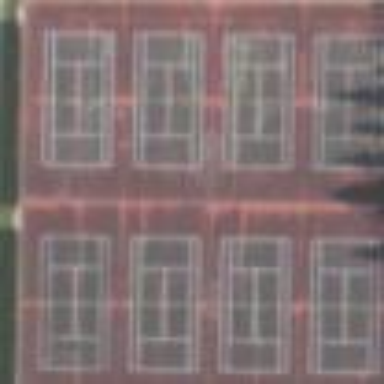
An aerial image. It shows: Tennis court on pitch.